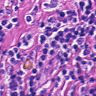
Metastatic tissue present: no